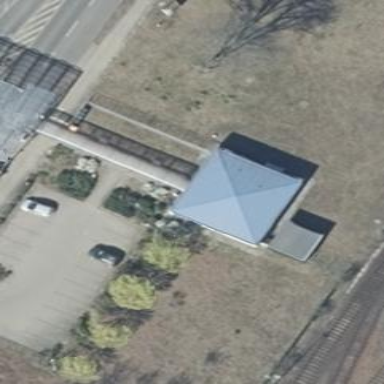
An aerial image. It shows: Gatehouse building.